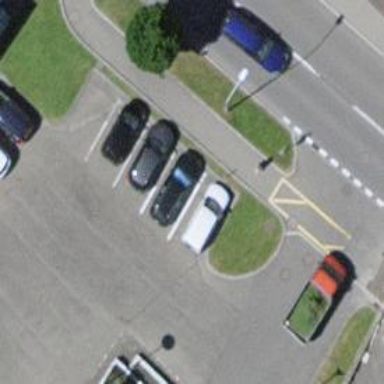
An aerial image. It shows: Car-sharing service available at this location.